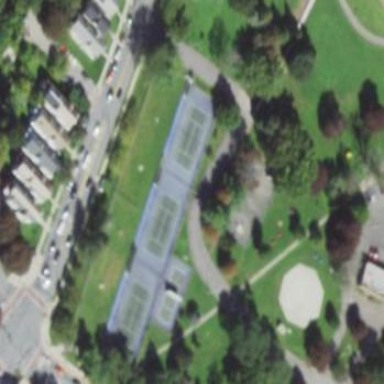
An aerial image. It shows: Tennis court on pitch designated for leisure land.